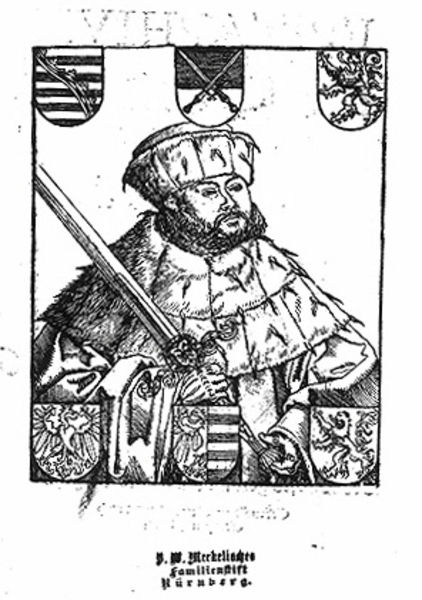
Titel: Bildnis des Kurfürsten Johann Friedrich I von Sachsen Coburg
Künstler: Lucas d.J. Cranach
Institution: (Seriendruck)
Schlagwörter: adler, hand, mann, grau, hut, mund, nase, schmuck, schwarz, weiss, zeichnung, haube, ornament, bart, kappe, mütze, augen, gesicht, hermelin, kragen, pelz, rahmen, schneide, bildnis, portrait, porträt, geistlicher, mantel, reich, blatt, renaissance, fell, schrift, papier, schwer, grafik, graphik, schriftzug, kaiser, könig, dick, inschrift, streifen, faltenwurf, scheide, schild, buch, bayern, druck, druckgraphik, schwarz-weiss, stich, schwert, schwerter, text, waffe, herrscher, fürst, buchdruck, wappen, glocke, profan, greif, löwe, breit, sechs, kupferstich, hermelinmantel, insignien, nürnberg, schwerz, spielkarte, schilde, kurfürst, sachsen, thüringen, heraldik, hermlin, matel, reichsinsignien, zobel, kurschwert, hessen, portrat, htu, kurhut, marder, glocle, magedburg, famileinwappen, pelz#zobel, sechs wappen, aigem